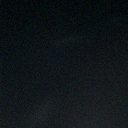
Screen state: off